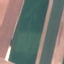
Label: AnnualCrop